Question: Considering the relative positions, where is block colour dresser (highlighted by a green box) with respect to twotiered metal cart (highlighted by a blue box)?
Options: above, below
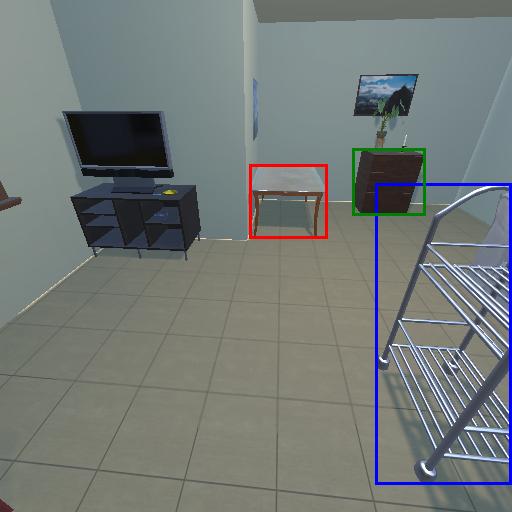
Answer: above